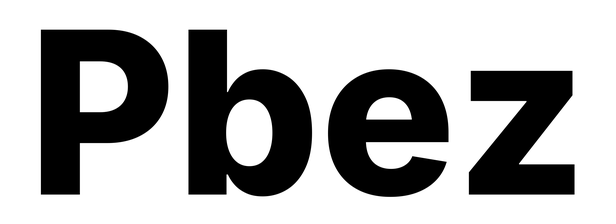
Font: Inter_ExtraBold